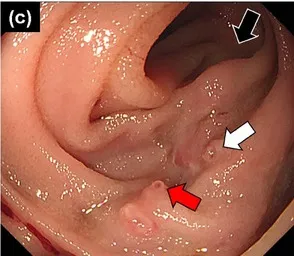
Single-balloon endoscopy reveals F2 varices with red color signs (red arrow) and white plugs (white arrow) around the pancreatojejunal anastomosis (black arrow).
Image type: endoscopy (gi_endoscopy)